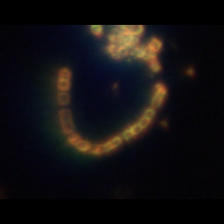
Taxon: Chaetoceros
Group: Diatoms